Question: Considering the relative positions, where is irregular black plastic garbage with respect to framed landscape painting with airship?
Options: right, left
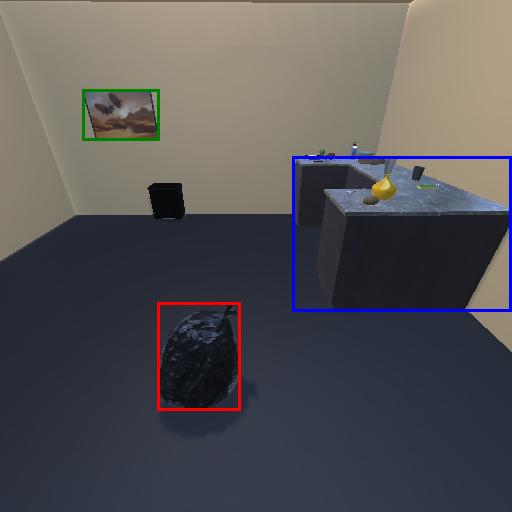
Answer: right